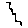
Label: cat